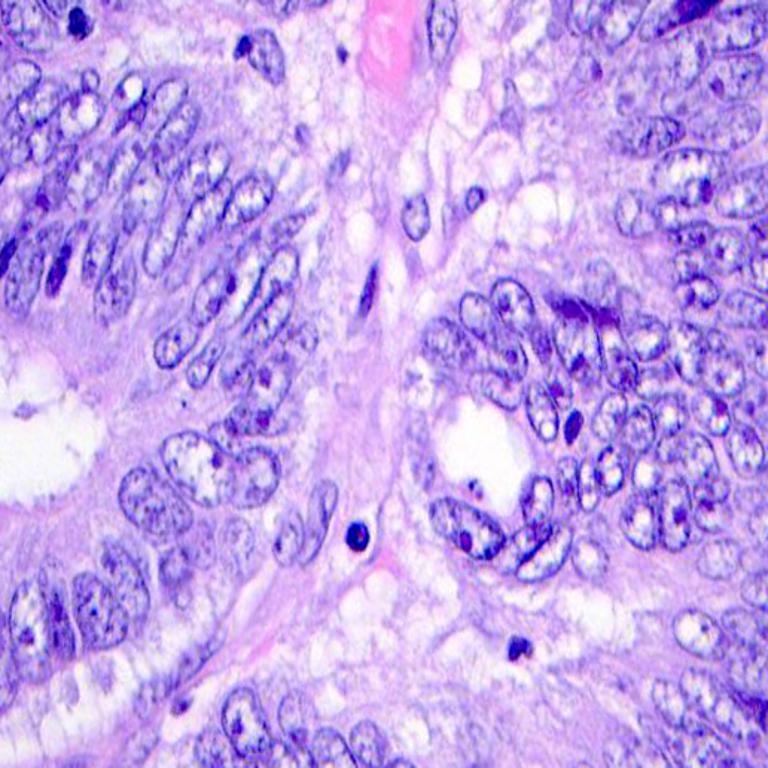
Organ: colon
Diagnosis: adenocarcinomas